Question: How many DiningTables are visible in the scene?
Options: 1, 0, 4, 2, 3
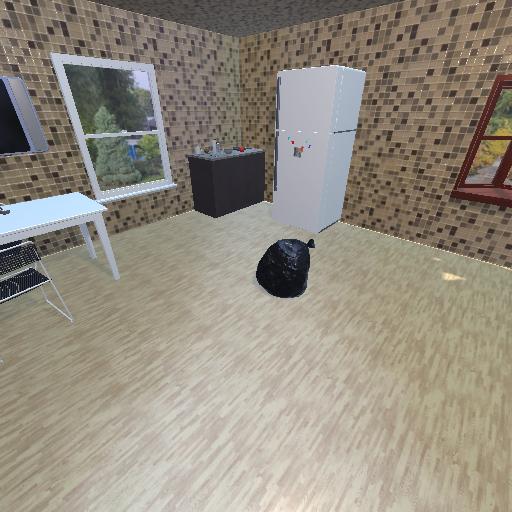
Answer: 1